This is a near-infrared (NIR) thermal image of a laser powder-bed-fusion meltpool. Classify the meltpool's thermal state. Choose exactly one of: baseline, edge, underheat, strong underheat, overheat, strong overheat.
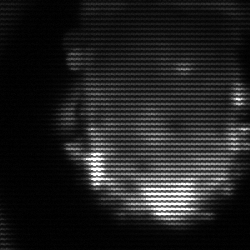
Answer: baseline